Field crop: maize
Growth stage: 2
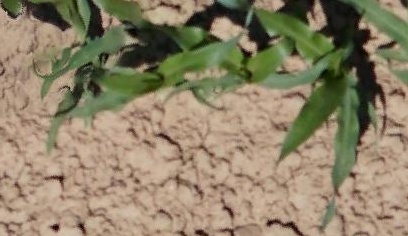
Species: maize